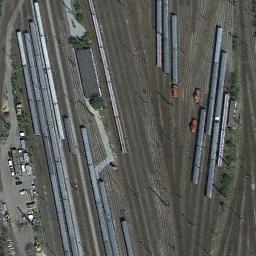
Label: railway